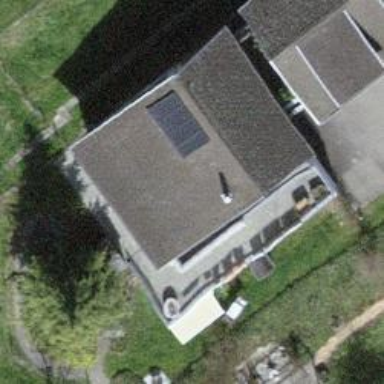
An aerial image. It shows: Solar photovoltaic panel generator.